Question: Wondering if anyone has had this issue before - from everything I'm reading 'WebContentTypeMapper' should live in 'System.ServiceModel.Channels' however it doesn't appear there when I try to access it.
Have I not got something installed in my environment that I should? I can't seem to find any good info on this.
Thanks

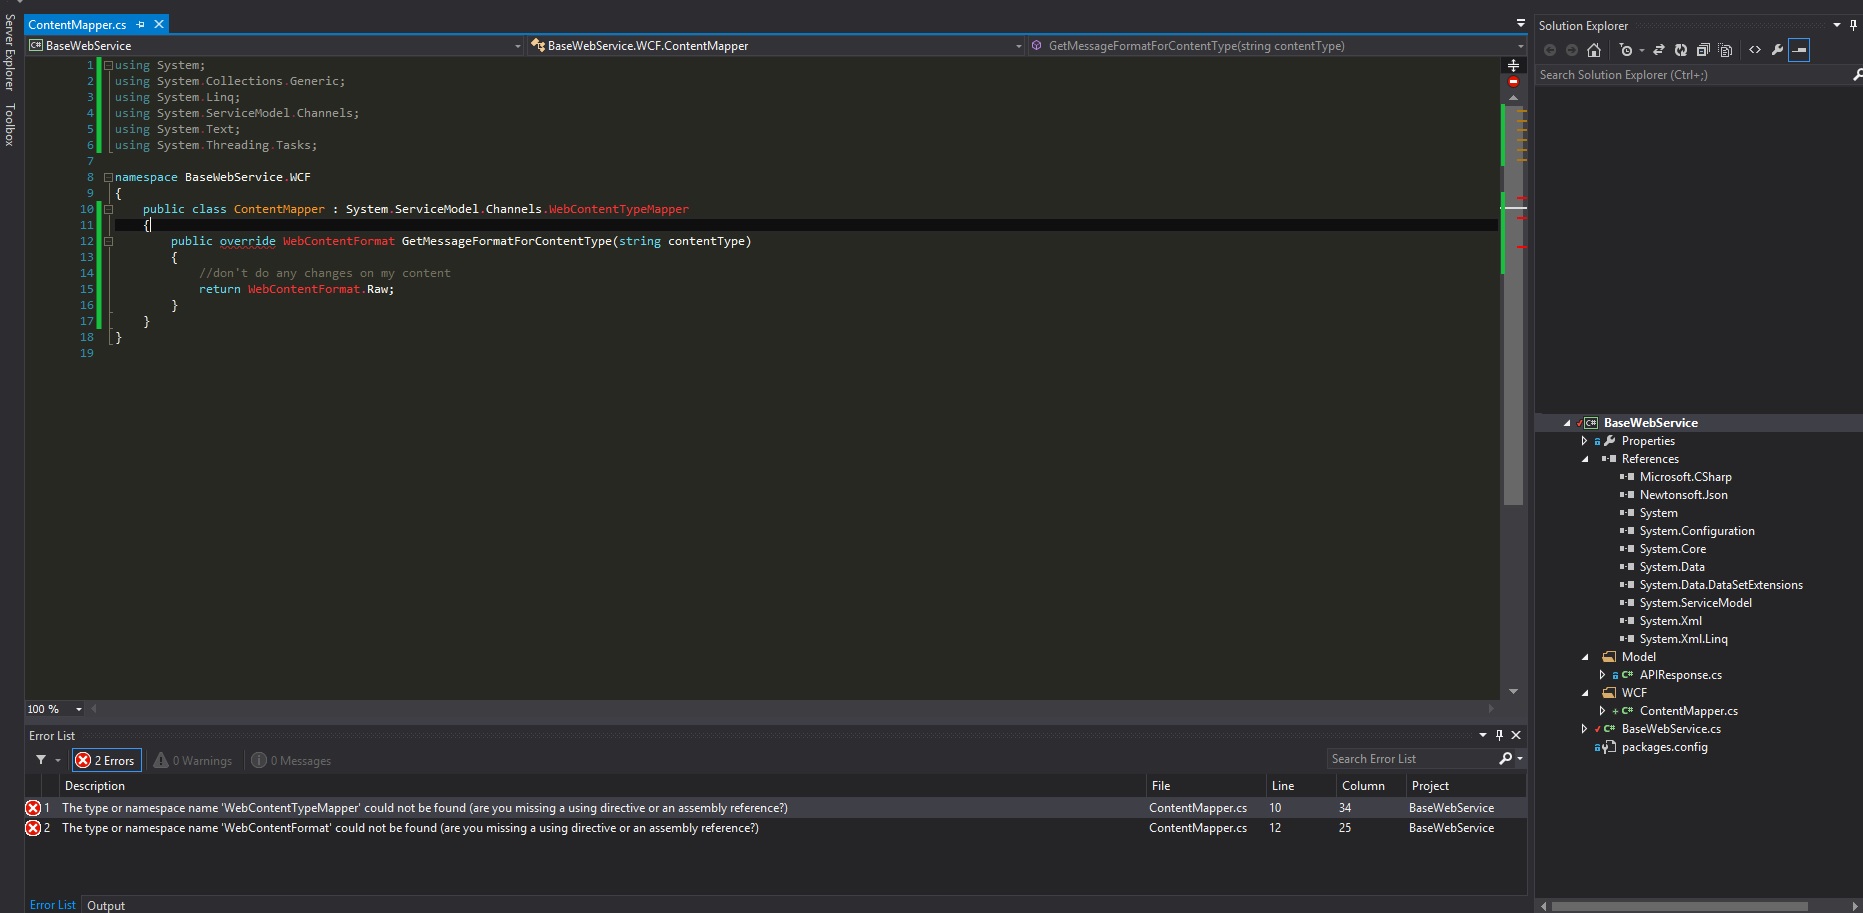
Answer: <URL> that type is in 'System.ServiceModel.Web.dll'